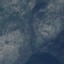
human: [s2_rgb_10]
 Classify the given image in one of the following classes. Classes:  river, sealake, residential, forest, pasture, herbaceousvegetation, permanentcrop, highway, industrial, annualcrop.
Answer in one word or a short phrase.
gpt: HerbaceousVegetation